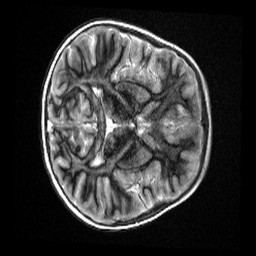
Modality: MP2RAGE
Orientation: axial
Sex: female
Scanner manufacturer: siemens
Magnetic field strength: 3 T
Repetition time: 5 s
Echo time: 0.00355 s